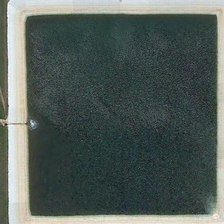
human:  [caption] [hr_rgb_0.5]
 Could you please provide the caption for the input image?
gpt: the pond is square in shape .

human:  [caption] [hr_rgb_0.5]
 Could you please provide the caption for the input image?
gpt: the pond is square in shape .

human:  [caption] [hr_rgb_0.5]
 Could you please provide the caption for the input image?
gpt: there are many trees and grass around the pond .

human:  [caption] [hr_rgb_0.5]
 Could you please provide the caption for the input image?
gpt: there are many trees and grass around the pond .

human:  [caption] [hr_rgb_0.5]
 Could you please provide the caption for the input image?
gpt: the pond is square in shape .